Question: I do a simple test for 'Vertica':
'''
ha=> insert into test(Name, City) values( 'Nan', 'Nanjing');
OUTPUT
--------
1
(1 row)
ha=> select node_name, wos_row_count, ros_row_count from projection_storage where anchor_table_name = 'test';
node_name | wos_row_count | ros_row_count
---------------+---------------+---------------
v_ha_node0001 | 1 | 3
(1 row)
ha=> select * from test;
ID | Name | City
--------+------+---------
250001 | Nan | Nanjing
250002 | Nan | Nanjing
250003 | Nan | Nanjing
250004 | Nan | Nanjing
(4 rows)
'''
The 'select' operation displays OK (the data in 'WOS' and 'ROS'all display).
Then I write a simple program which uses 'ODBC':
'''
ret = SQLExecDirect(stmt_handle, (SQLCHAR*)"select * from test", SQL_NTS);
if (!SQL_SUCCEEDED(ret))
{
printf("Execute statement failed
");
goto ERR;
}
while ((ret = SQLFetch(stmt_handle)) == SQL_SUCCESS)
{
row_num++;
}
printf("Row number is %d
", row_num);
'''
But the result is:
'''
Row number is 3
'''
It doesn't count the data in 'WOS'.
And the 'DbVisualizer' also displays 3 rows of data:

Does it need some special option for using 'ODBC'? Thanks very much in advance!
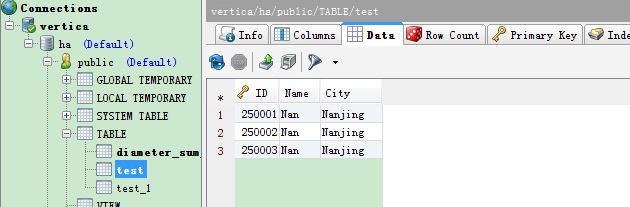
Answer: By default, vsql is in transaction mode. As long as you keep your session open, vsql, you will see what you expect, as you are inside a transaction.
As soon as you go of your session (odbc, dbvis), the transaction is not (yet) visible. To make it visible to other sessions, you need to issue a 'COMMIT;' inside vsql. Then (as confirmed) you can access data from odbc and dbvis.
You can set (vsql only) your transaction to be <URL> with
'''
\set AUTOCOMMIT on
-- disable with
\set AUTOCOMMIT off
'''
To know if autocommit is enabled, you can use <URL>:
'''
show AUTOCOMMIT;
name | setting
------------+---------
autocommit | off
(1 row)
'''
You can even do it on your <URL> call with '--set autocommit=on'. Is that a good idea or not is another question.
ODBC lets you set autocommit in different ways, see the <URL>.